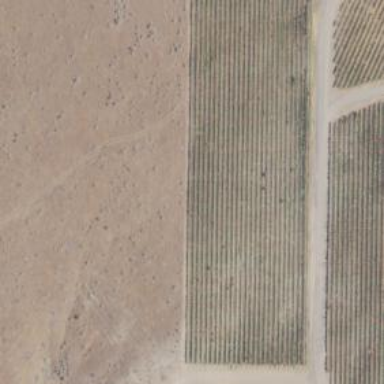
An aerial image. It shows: Vineyard with grape crops.